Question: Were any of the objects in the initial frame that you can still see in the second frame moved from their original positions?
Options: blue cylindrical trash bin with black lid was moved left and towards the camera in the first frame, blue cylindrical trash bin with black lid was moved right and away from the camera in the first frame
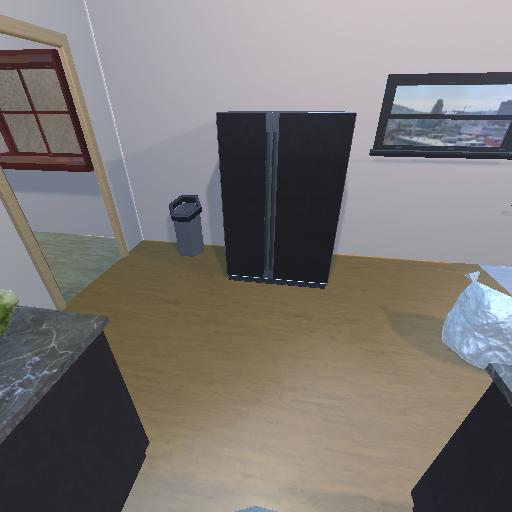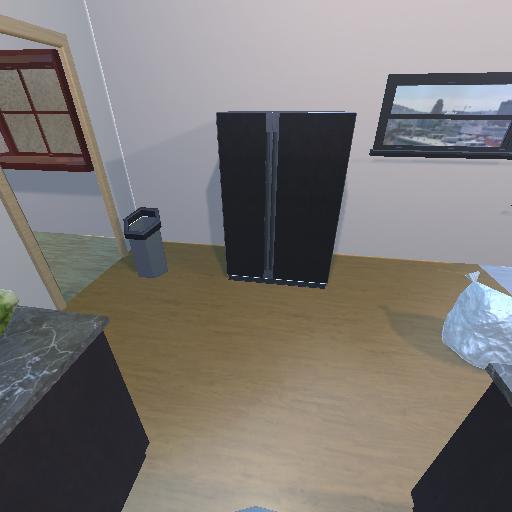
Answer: blue cylindrical trash bin with black lid was moved left and towards the camera in the first frame